Interaction volume radius: 10 \u00c5
Interaction volume height: 15 \u00c5
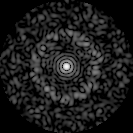
Disorder parameter: 0.8429